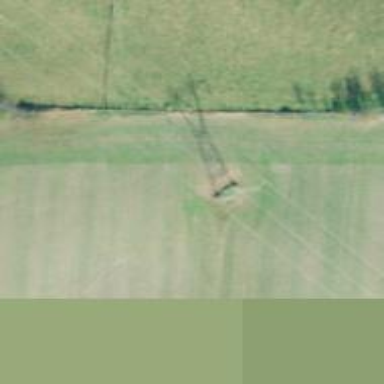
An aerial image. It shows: Lattice structure tower used for power transmission.